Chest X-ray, PA view. Patient: 67 years old, sex F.
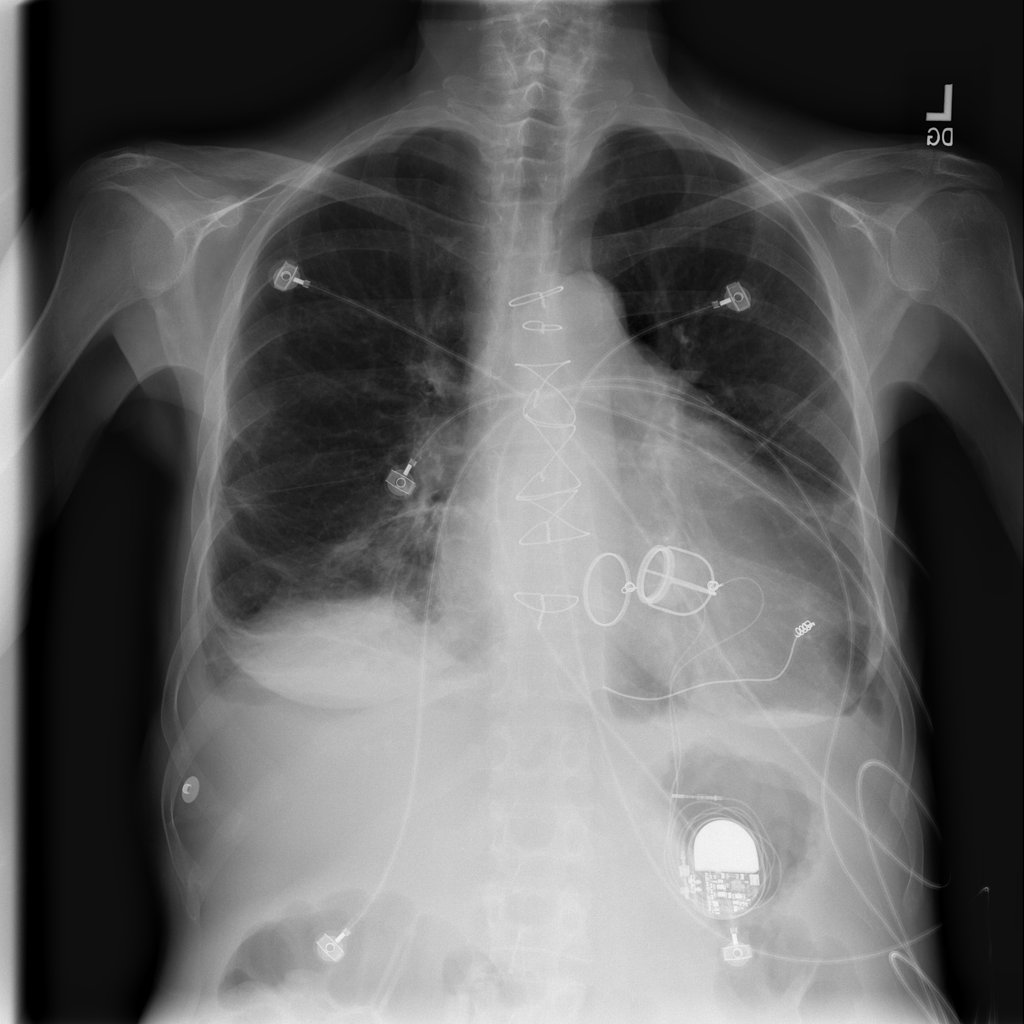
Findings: Atelectasis, Cardiomegaly, Consolidation, Effusion